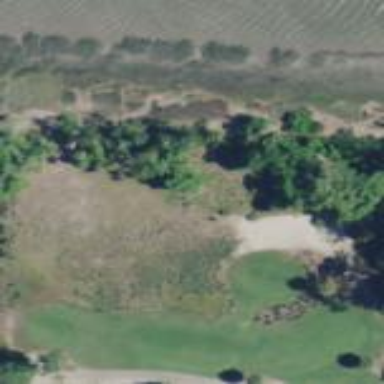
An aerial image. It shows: Rough area on grassy golf course.